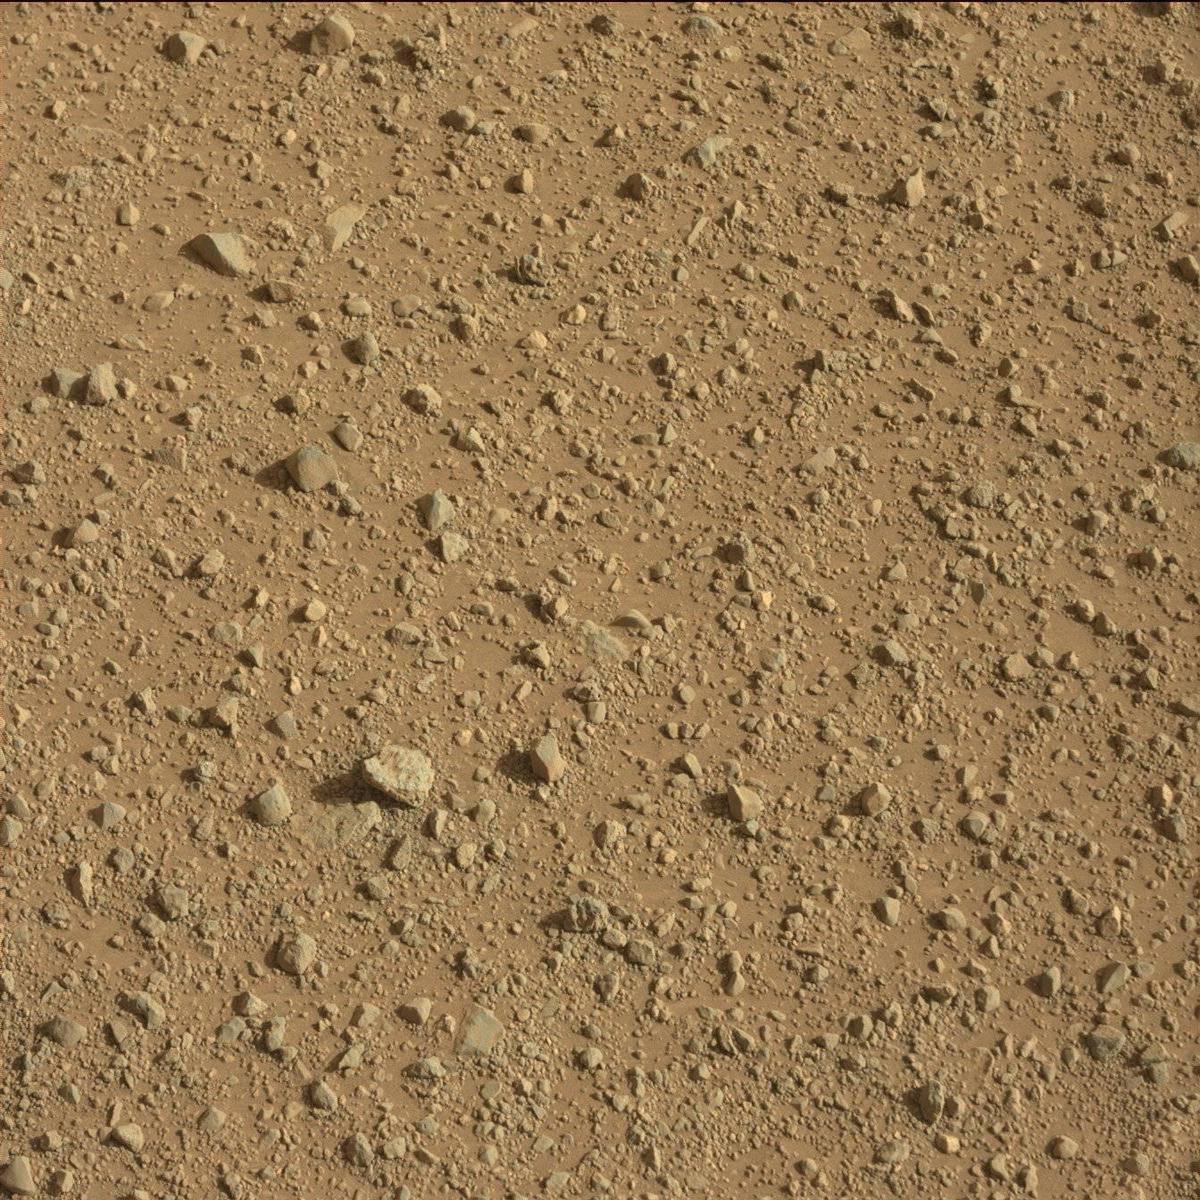
Terrain classes present: Bedrock, Rock, Sand / Soil